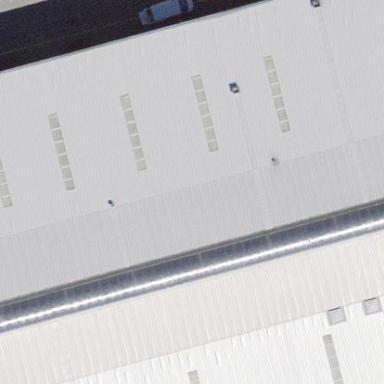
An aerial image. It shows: Industrial building.